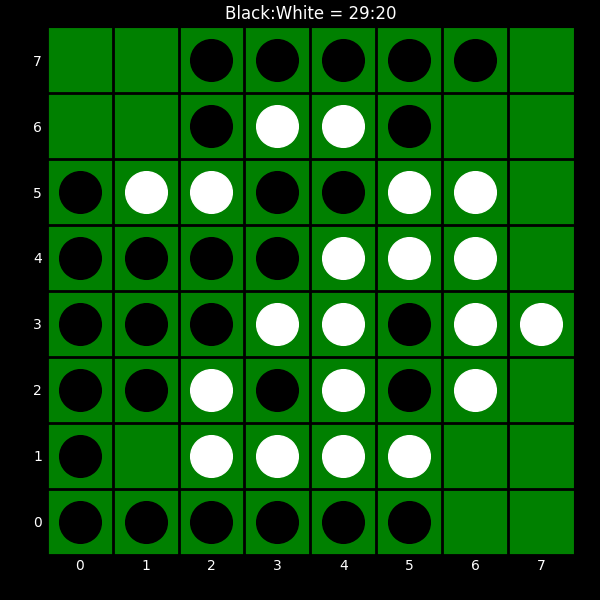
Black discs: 29
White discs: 20